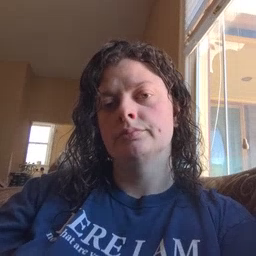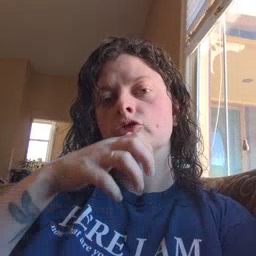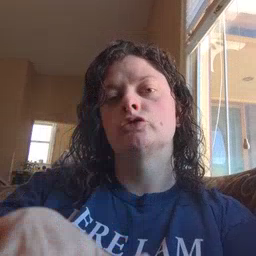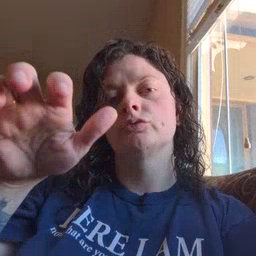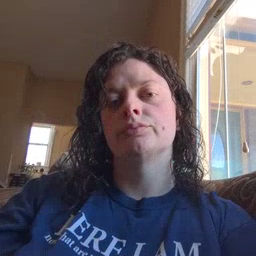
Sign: alligator